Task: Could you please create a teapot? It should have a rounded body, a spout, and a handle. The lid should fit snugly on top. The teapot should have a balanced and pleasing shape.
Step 79:
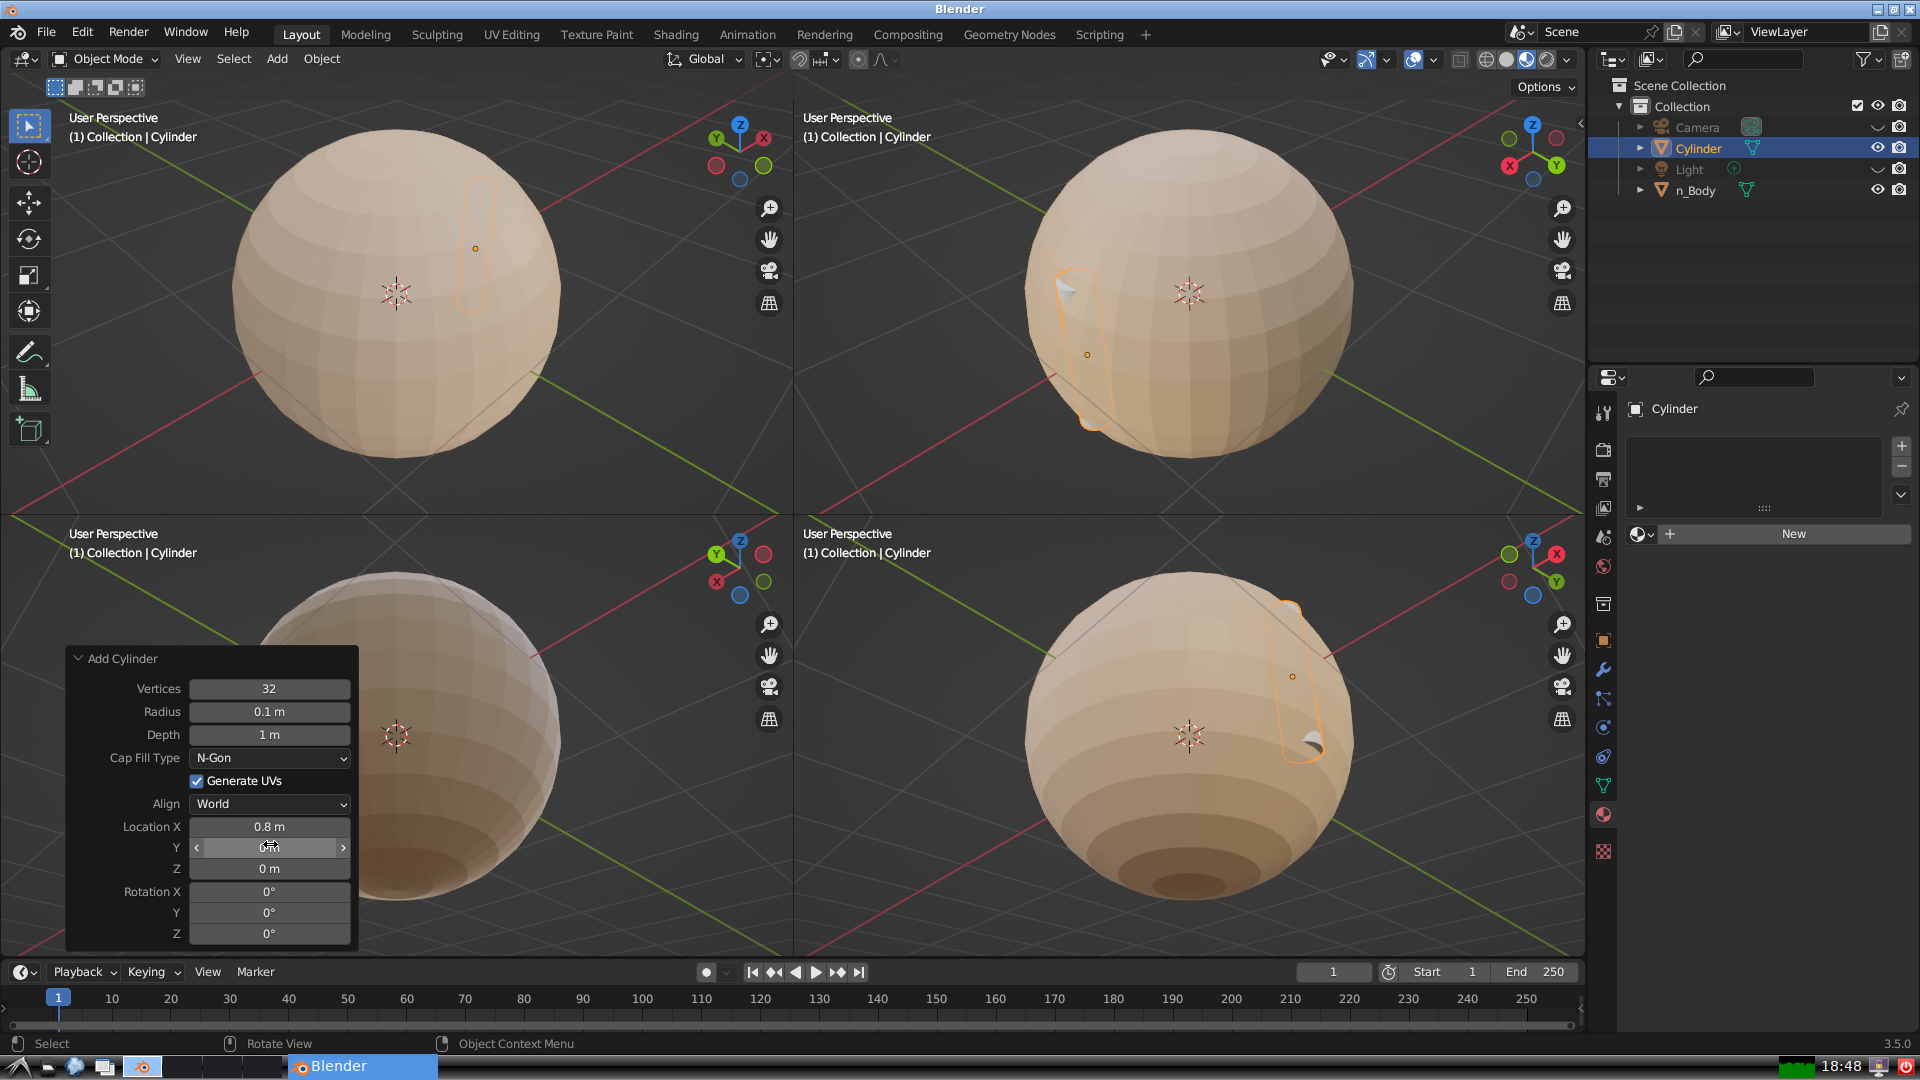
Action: click: no